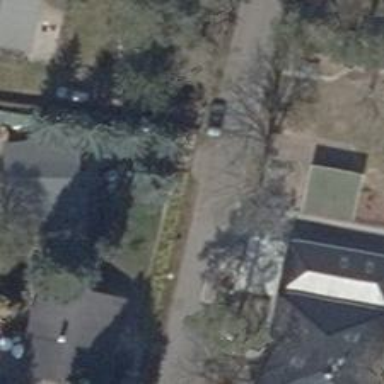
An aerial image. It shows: Driveway leading to service road.